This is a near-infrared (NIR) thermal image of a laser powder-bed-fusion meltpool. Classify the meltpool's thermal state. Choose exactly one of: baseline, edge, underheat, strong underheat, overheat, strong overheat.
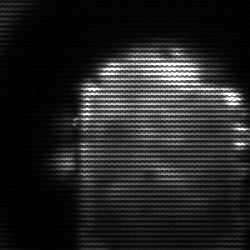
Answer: baseline